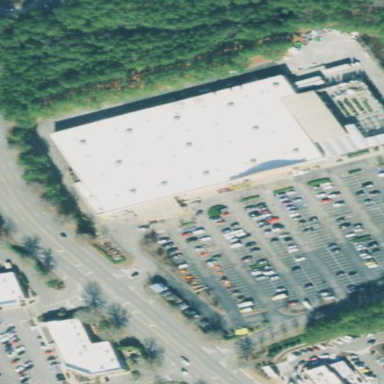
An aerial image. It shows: Retail building.